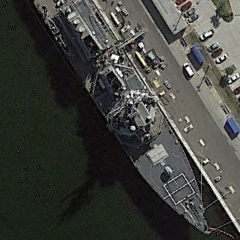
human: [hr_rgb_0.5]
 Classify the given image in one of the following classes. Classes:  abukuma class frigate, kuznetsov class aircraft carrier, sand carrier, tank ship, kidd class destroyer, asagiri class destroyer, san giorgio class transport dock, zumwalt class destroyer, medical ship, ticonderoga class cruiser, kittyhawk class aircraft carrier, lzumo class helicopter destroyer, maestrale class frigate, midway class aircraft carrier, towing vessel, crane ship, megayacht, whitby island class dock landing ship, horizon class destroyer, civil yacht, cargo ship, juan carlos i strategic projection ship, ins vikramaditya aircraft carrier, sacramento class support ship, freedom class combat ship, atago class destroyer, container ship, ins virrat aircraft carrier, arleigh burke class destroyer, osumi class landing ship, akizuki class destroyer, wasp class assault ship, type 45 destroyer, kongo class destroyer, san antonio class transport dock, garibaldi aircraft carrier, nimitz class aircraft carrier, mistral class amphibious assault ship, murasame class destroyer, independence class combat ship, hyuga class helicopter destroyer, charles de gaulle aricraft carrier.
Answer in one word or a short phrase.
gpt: Arleigh Burke class destroyer